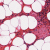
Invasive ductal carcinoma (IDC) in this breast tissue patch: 0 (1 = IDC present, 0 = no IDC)